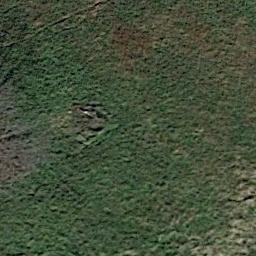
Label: meadow